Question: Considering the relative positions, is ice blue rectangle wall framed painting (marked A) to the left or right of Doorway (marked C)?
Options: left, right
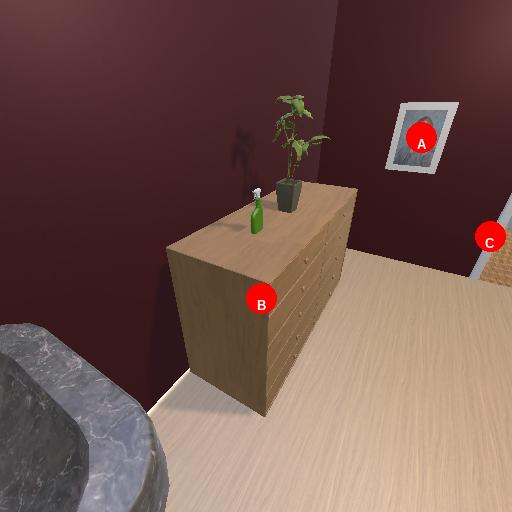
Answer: left